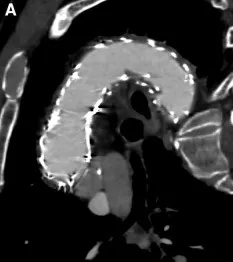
Postoperative CTA. (A) Stent grafts covering the ascending aorta and the aortic arch with no patent false lumen.
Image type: radiology (ct)